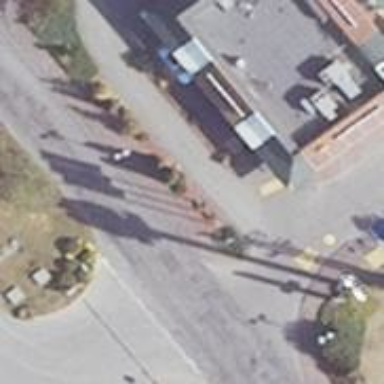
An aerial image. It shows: Advertising flagpole.